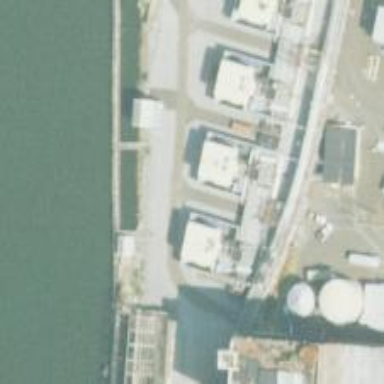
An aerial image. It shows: Gas turbine power generator.